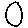
Label: circle